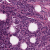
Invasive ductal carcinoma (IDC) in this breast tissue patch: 1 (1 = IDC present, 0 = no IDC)